Question: let's assume i have three matrices X,Y,Z.
X and Y are created using meshgrid and represent a 2-dimensional grid. Z contains values for this grid which can be either 0, 1 or 2.
Each of these colors represents one color (red, green, and blue). I would like to draw the two dimensional grid using these colors as background. At the moment i am doing this with 'contourf':
'''
contourf(X, Y, Z, [0 1 2]);
colormap(bgcolors(1:3,:));
'''
The entries 1-3 contain the color information for red, green and blue. The result looks as follows:

The problem is the small green area on the top of the figure. No value of Z is green in this area (1), but the values on the left are blue (2) and on the right red (0). The 'contourf' command instead uses the colormap to draw the transition between the red and blue area. As the green color is between these values in the colormap, the transition is drawn in green.
Is there a better command for drawing such figures? I simply want to have a colored background where the color depends on the value of Z.
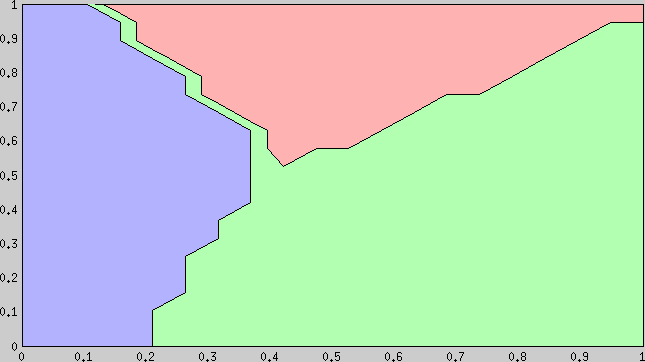
Answer: If your grid is regular (i.e. similar to the output of 'meshgrid'), you could also use <URL> together with a matching colorscale.
'''
imagesc(Z)
'''